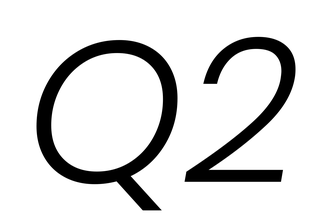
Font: Poppins-LightItalic